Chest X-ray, AP view. Patient: 22 years old, sex F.
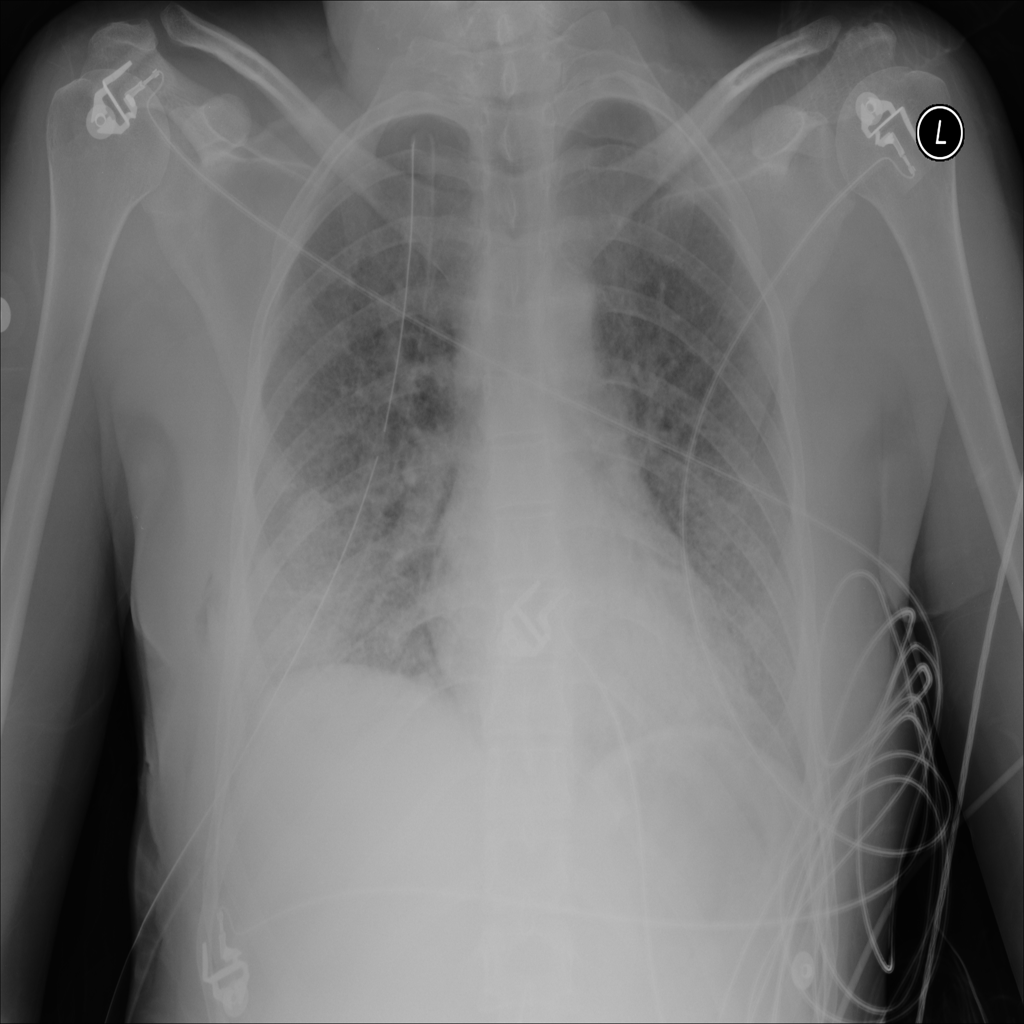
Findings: No Finding